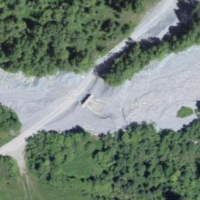
EUNIS habitat code: 45
Species observed at this site:
Cirsium heterophyllum
Lactuca perennis
Psophus stridulus
Melampyrum arvense
Salvia pratensis